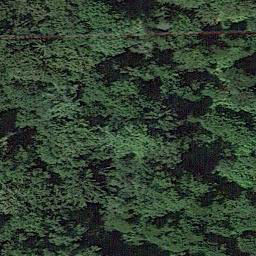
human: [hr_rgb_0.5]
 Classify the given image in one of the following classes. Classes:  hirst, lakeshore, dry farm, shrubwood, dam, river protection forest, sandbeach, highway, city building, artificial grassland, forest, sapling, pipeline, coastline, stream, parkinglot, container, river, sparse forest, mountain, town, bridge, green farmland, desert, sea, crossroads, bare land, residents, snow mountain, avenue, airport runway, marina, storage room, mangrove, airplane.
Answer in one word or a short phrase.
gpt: forest